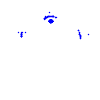
Particle: electron